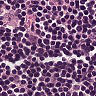
Metastatic tissue present: no